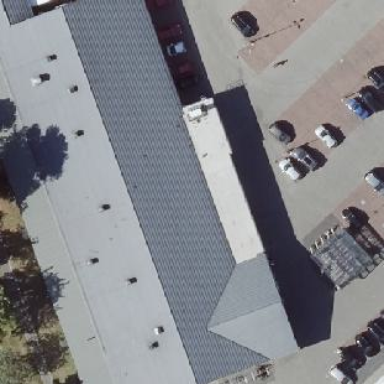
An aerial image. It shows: Retail building.